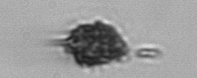
Label: Dictyocha